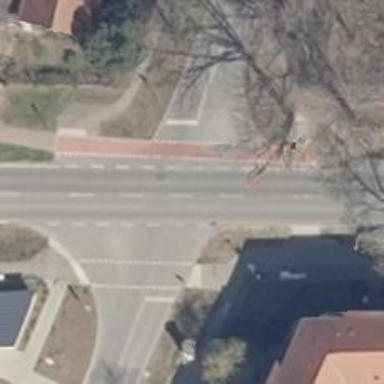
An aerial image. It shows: Secondary road with separate sidewalks on both sides. The road has asphalt surface.